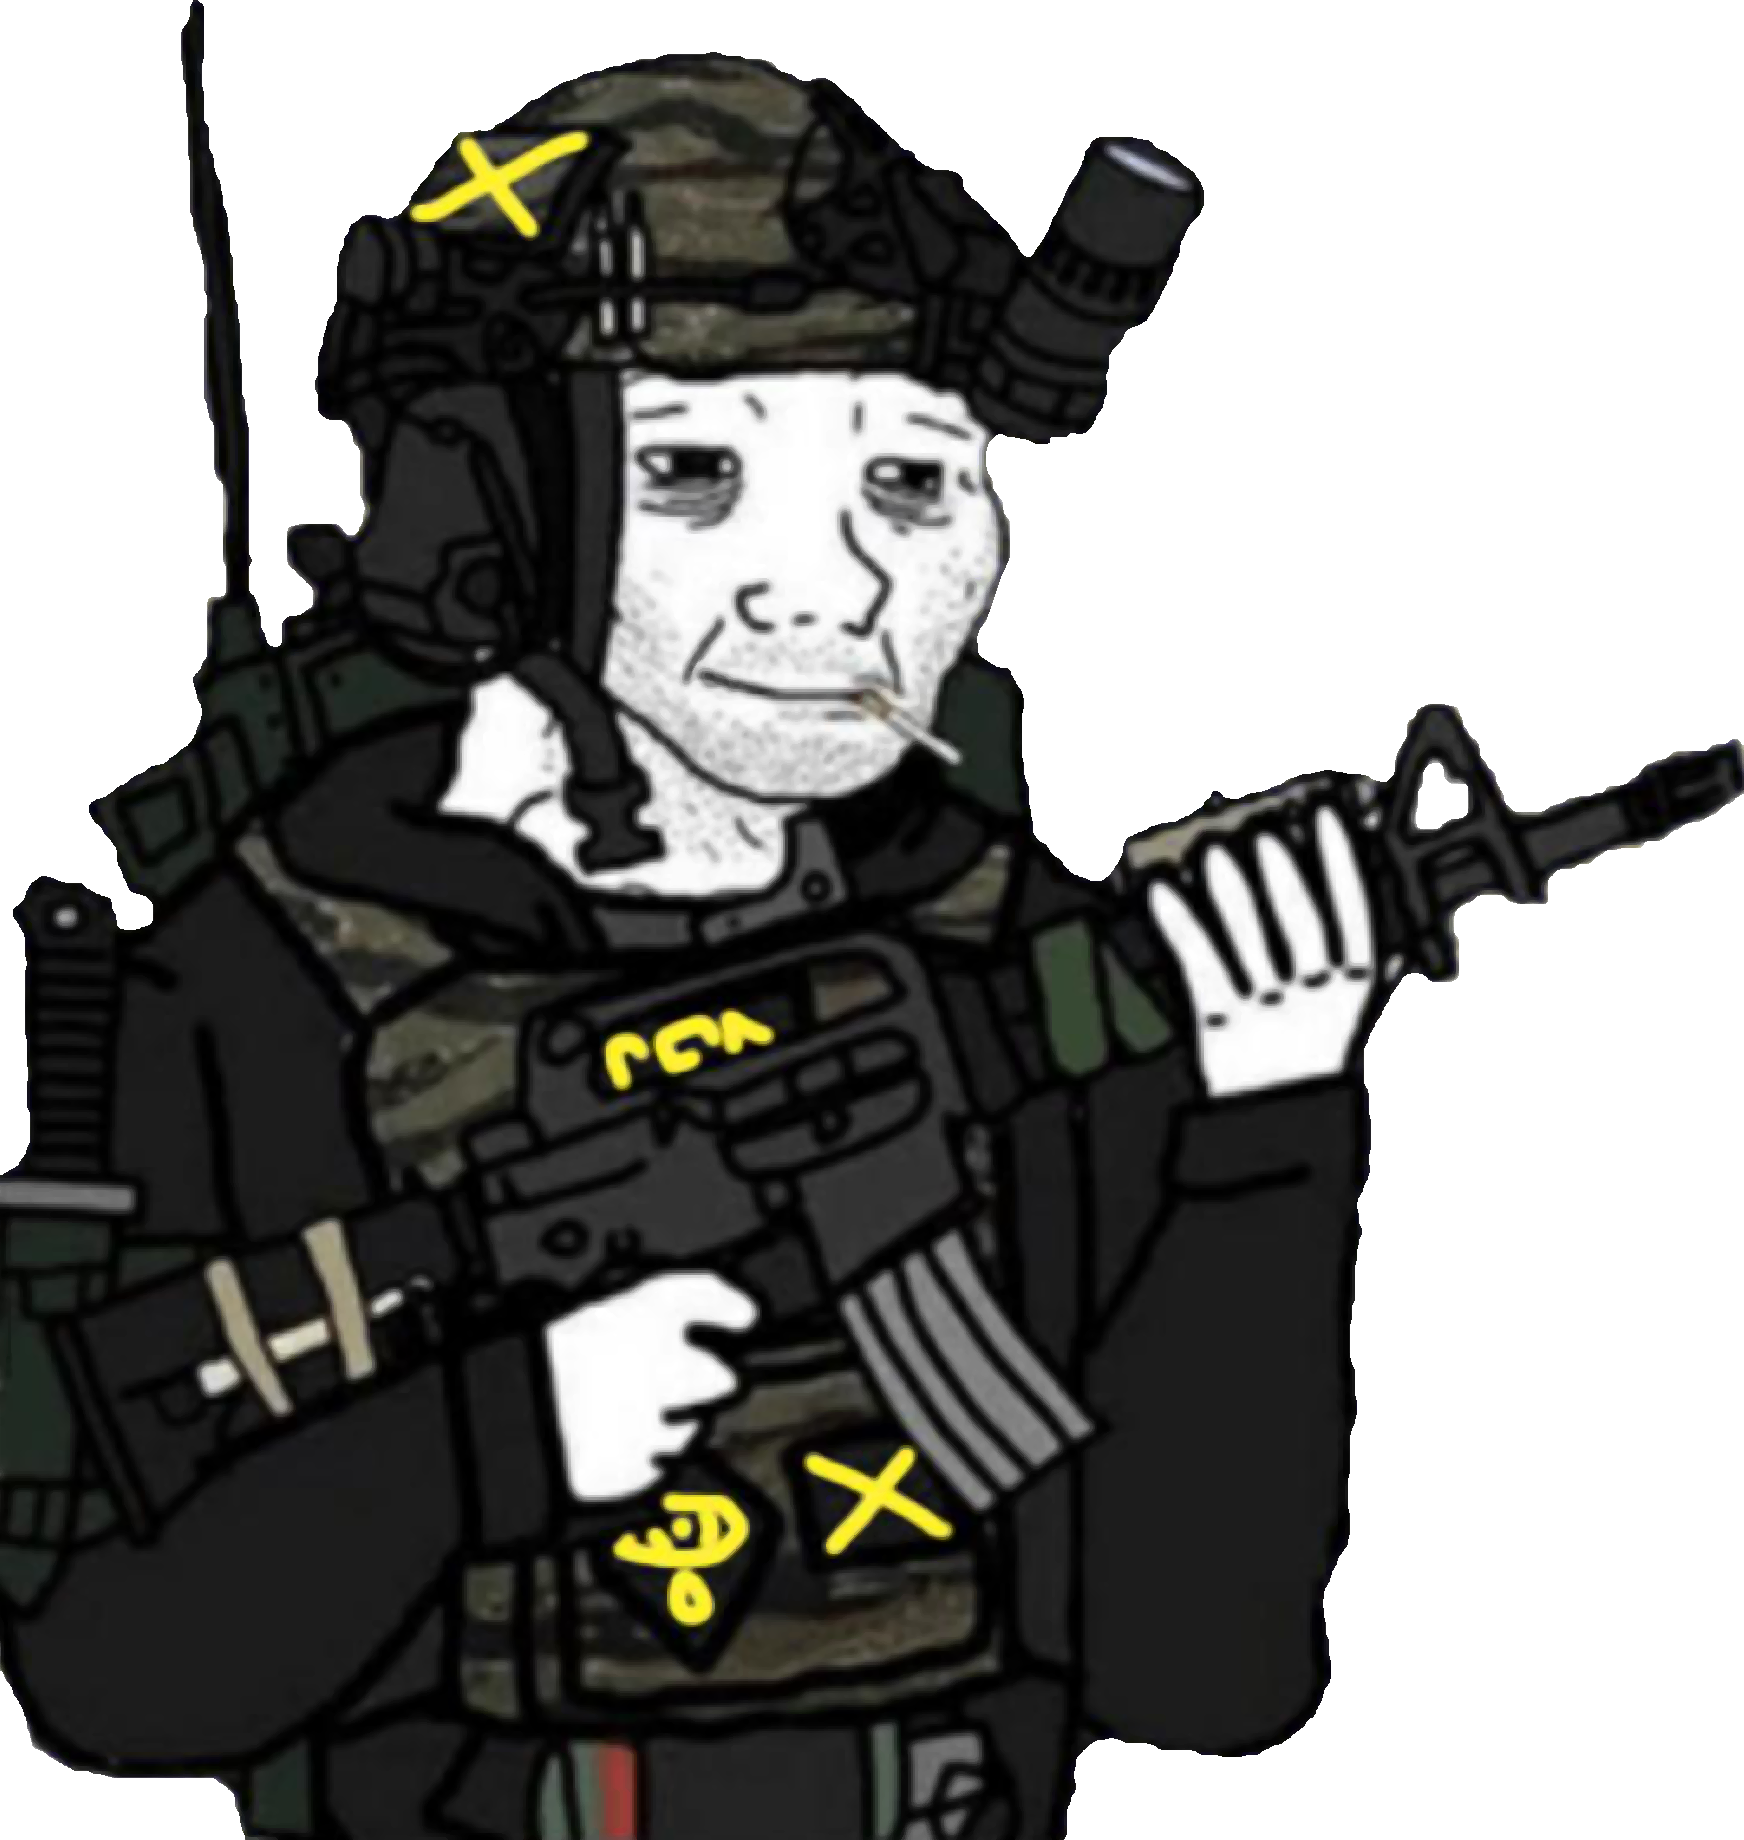
Label: 5_Doomer